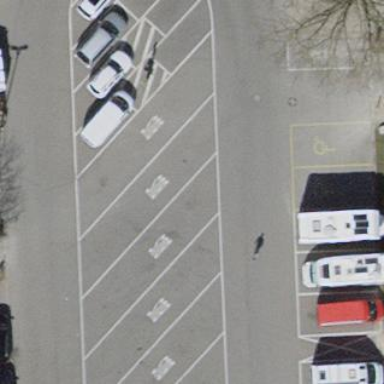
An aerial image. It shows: Parking space.